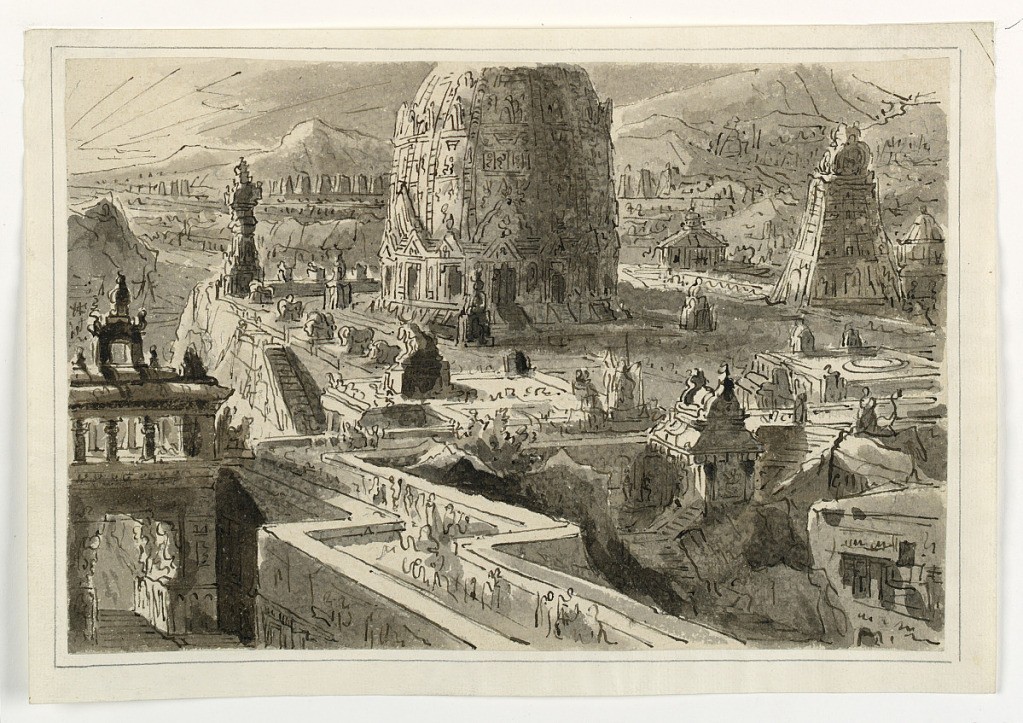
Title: Stage Design, Oriental Town
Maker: Antonio Giuseppe Basoli, Italian, 1774–1843
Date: early 19th century
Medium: Pen and gray ink, brush and gray wash on paper
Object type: Drawing
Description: Horizontal rectangle. Hindustan town with building complex, multiple buildings, possible temples.